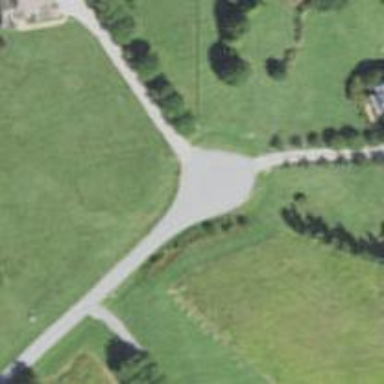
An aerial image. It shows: Turning circle on the road.